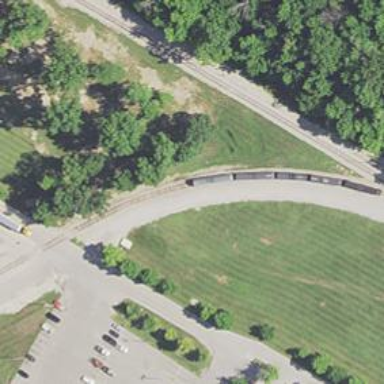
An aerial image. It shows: Railway spur service.